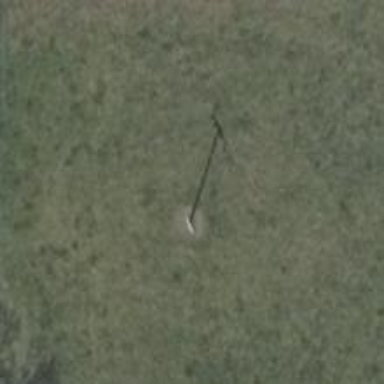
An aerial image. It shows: Power pole.